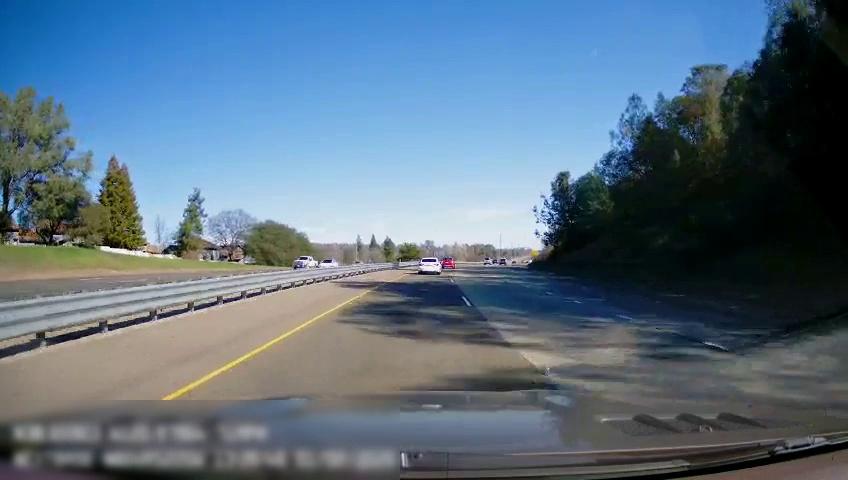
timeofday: Day
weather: Sunny
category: Drivable Space
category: Drivable Space
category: Vehicles | Car
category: Vehicles | Car
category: Vehicles | Truck
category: Vehicles | SUV
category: Lanes | Current Lane
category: Lanes | Current Lane
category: Lanes | Alternate Lane